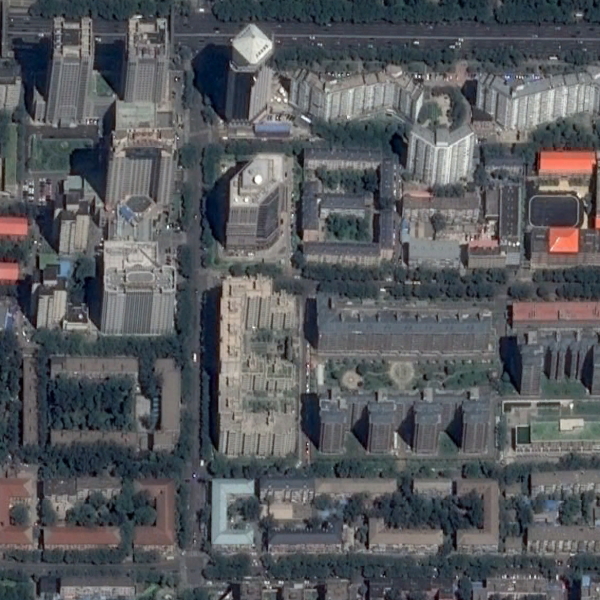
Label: Commercial